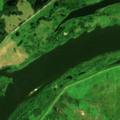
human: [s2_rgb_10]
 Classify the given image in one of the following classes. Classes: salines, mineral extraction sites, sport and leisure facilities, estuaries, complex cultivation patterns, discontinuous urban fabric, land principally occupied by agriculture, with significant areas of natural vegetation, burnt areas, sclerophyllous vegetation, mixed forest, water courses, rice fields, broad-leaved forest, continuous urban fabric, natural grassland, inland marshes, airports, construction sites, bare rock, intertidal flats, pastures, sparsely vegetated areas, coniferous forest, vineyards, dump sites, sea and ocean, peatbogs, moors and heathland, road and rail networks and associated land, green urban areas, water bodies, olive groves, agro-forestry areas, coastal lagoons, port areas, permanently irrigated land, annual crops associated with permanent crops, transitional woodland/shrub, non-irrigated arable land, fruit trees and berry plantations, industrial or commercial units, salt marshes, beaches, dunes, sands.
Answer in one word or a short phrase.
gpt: pastures, land principally occupied by agriculture, with significant areas of natural vegetation, water courses, water bodies